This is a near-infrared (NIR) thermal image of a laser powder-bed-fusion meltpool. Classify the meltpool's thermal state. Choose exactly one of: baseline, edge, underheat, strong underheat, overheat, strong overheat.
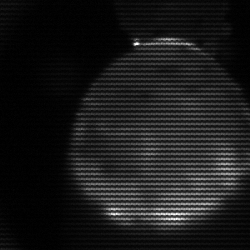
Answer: edge